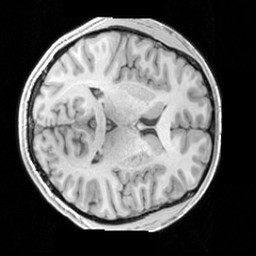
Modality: T1w
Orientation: axial
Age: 18
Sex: male
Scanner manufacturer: siemens
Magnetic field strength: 3 T
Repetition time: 1.63 s
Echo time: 0.00311 s